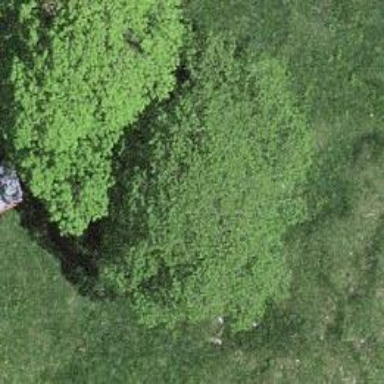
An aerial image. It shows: Single tag "natural: tree."